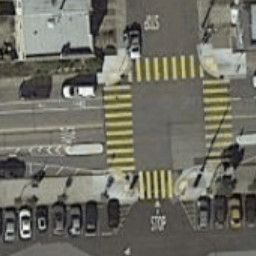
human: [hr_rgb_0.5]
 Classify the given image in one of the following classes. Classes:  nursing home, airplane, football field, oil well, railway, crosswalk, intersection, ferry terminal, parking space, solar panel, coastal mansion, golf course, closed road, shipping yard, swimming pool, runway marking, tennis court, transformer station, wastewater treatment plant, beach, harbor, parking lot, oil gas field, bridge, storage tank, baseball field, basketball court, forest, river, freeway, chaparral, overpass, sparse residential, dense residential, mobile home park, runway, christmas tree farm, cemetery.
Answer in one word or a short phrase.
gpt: crosswalk